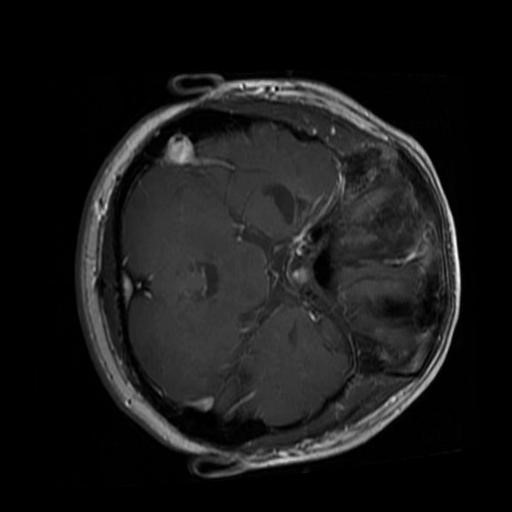
Label: brain_glioma